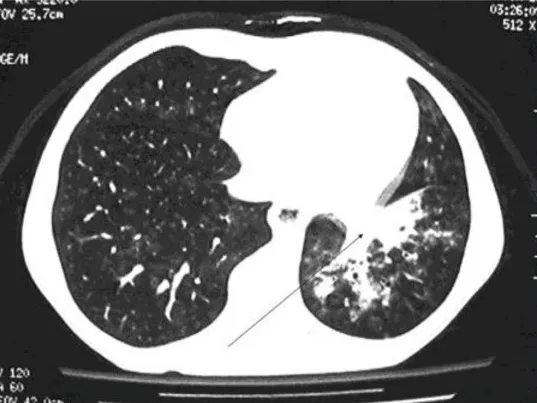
Thoracic CT scan:. Left lower lobe pneumonia.
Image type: radiology (ct)